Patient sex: M
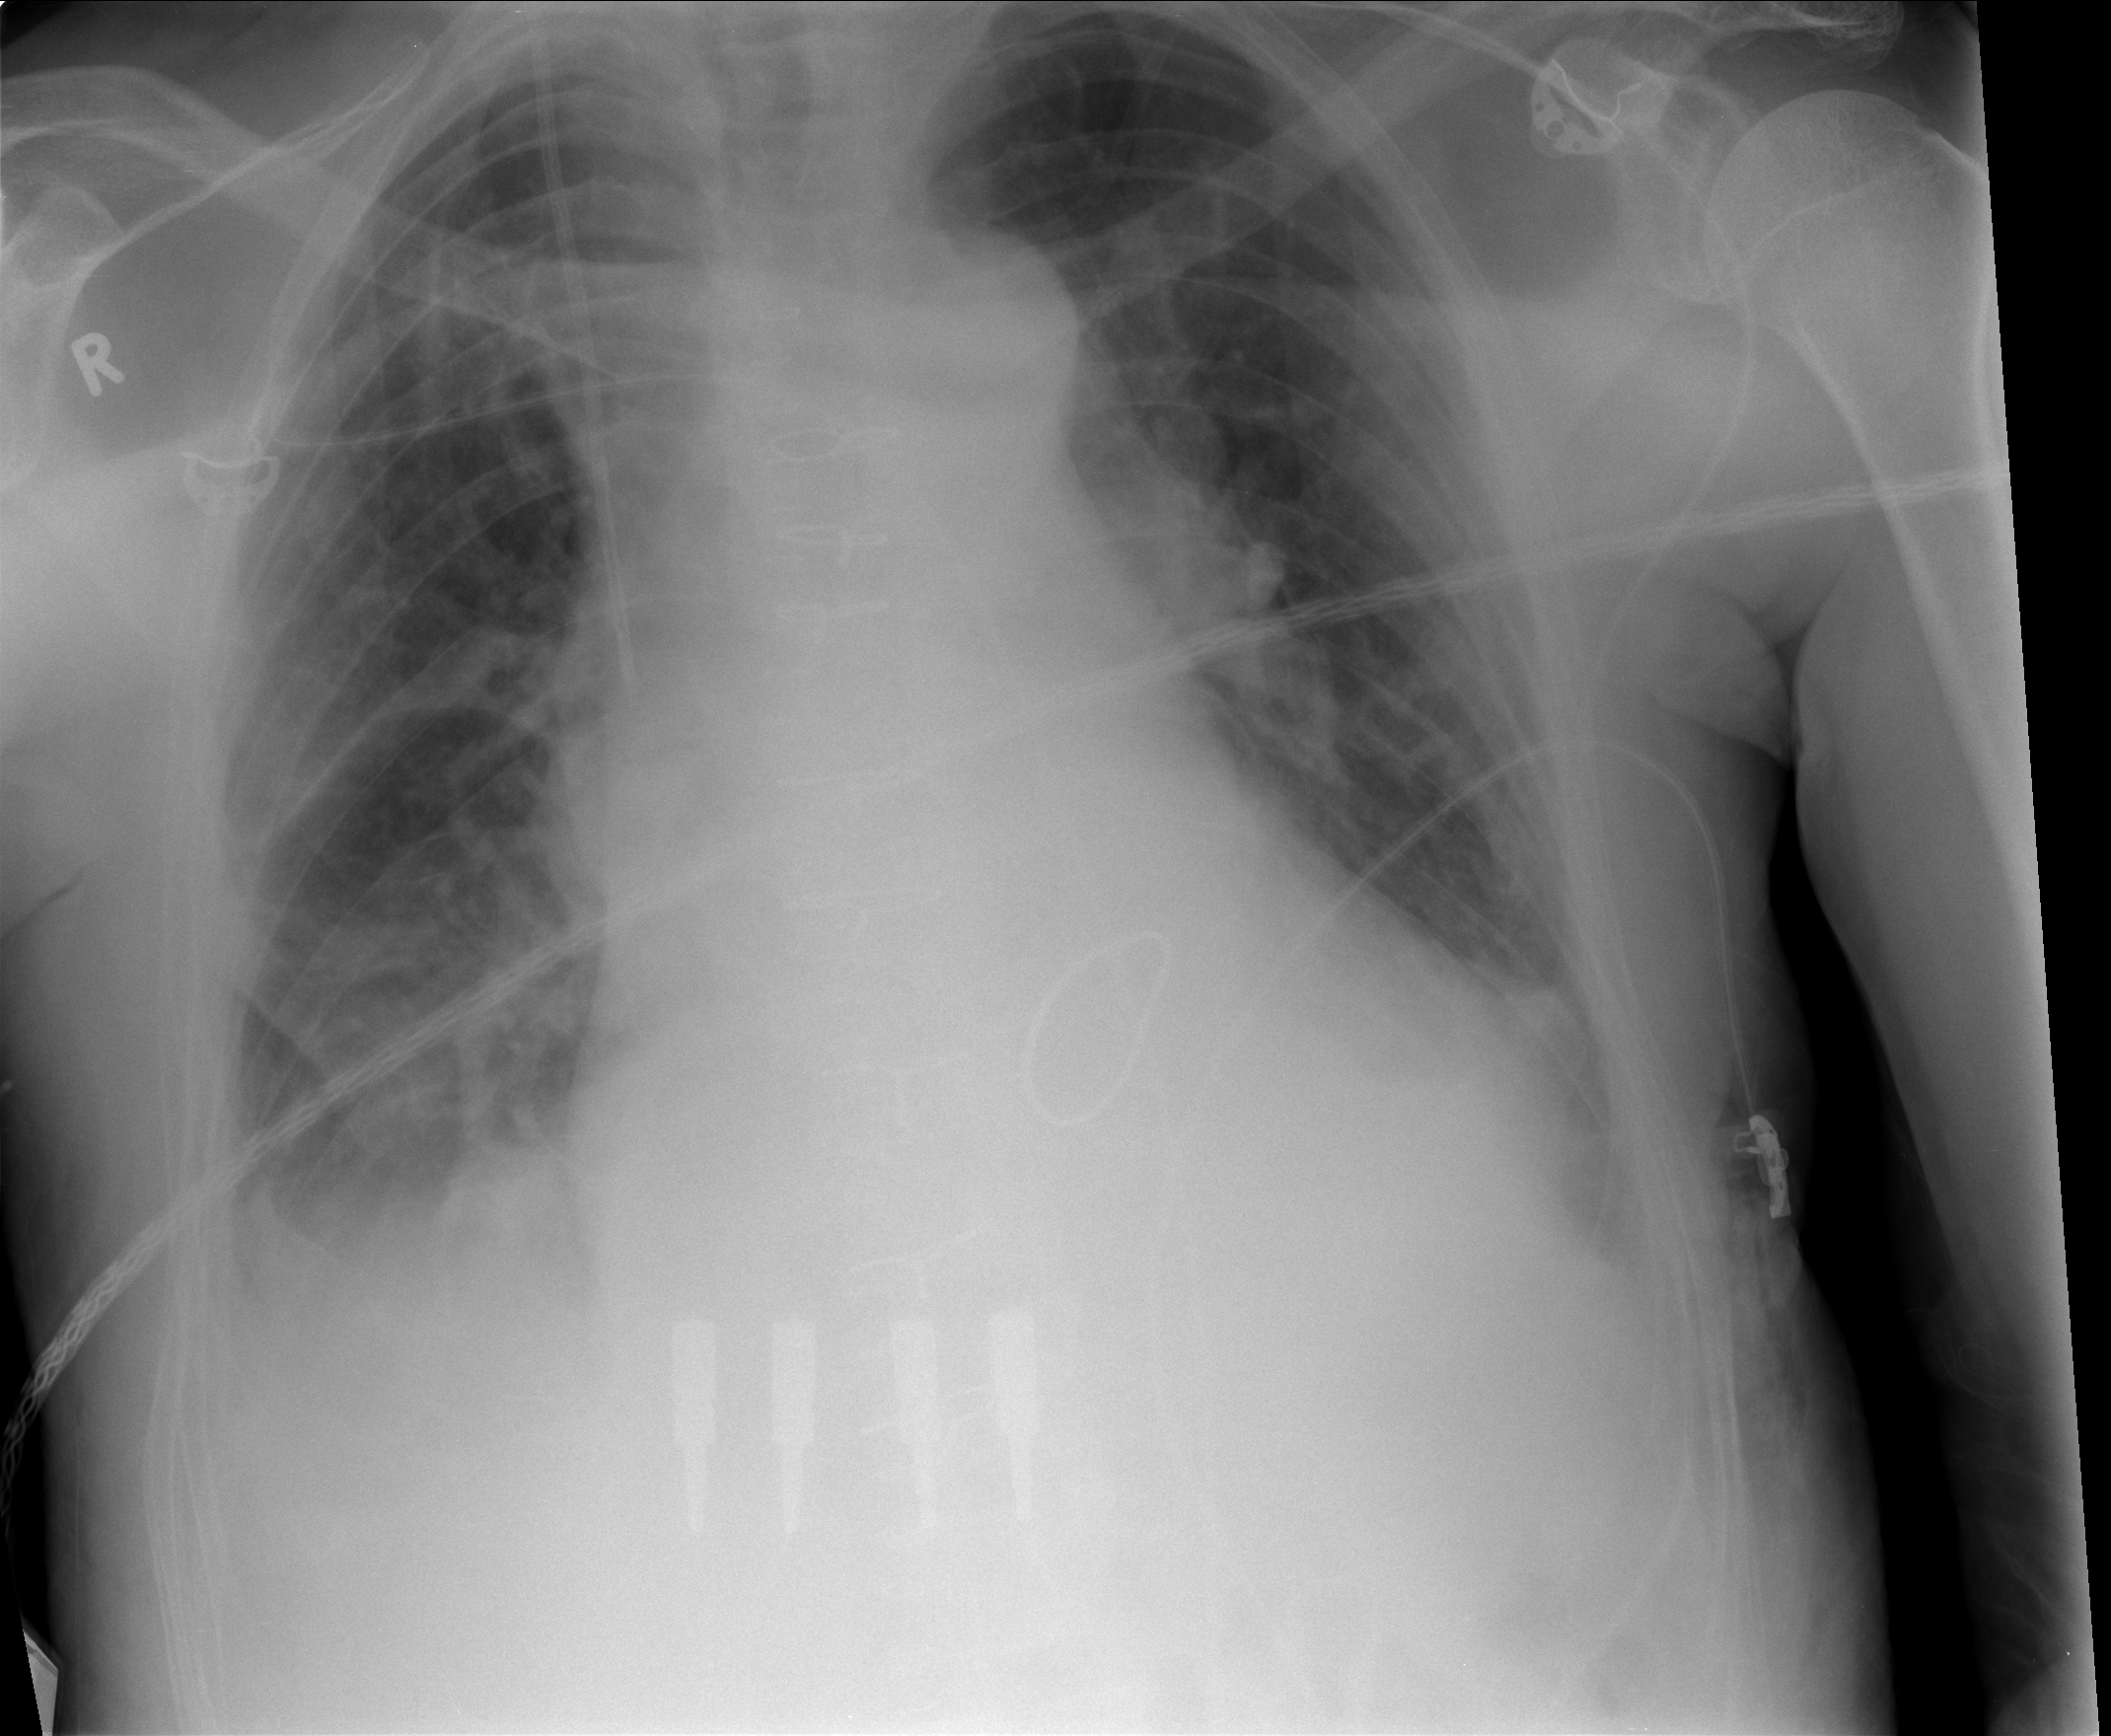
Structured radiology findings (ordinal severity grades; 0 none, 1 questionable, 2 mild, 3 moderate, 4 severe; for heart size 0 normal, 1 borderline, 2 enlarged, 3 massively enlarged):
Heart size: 1
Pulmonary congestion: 2
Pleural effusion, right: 2
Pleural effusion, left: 2
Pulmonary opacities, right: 0
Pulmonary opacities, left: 0
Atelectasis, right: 2
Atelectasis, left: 2